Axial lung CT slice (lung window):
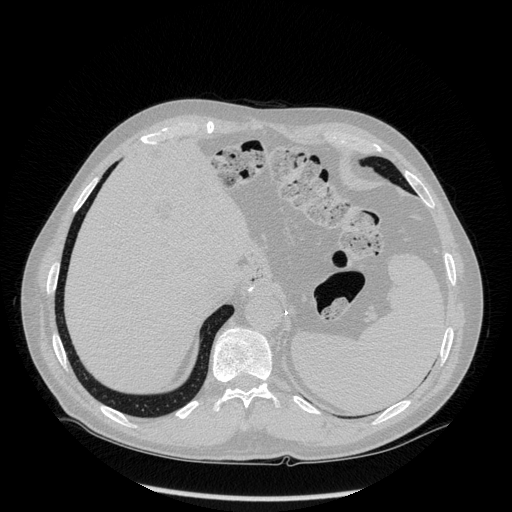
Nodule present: no